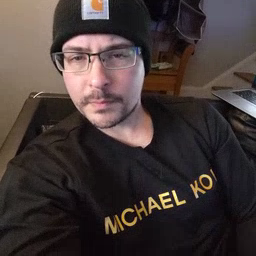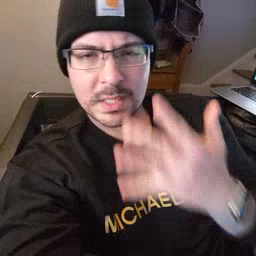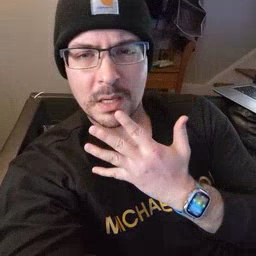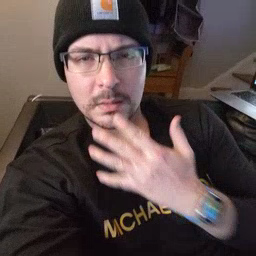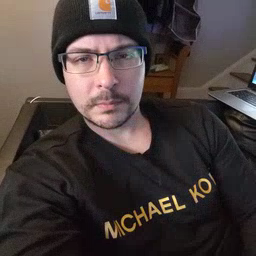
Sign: sad